Field crop: maize
Growth stage: 2
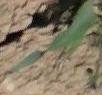
Species: maize